Question: I can't figure out how to write HTML code for the picture below:

The CSS looks like this:
'''
.borderbox {
border-style: dashed;
border-width: 2px;
border-color: #d3d3d3;
position: absolute;
height: 90%;
width: 90%;
top: 0;
left: 0;
margin: 5%;
}
h3.header-3 {
font-size: 130px;
text-align: center;
color: #00a0df;
margin: 4px auto 17px;
}
p.paragraph-text {
font-size: 20px;
text-align: center;
color: #00a0df;
text-transform: uppercase;
font-family: HelveticaNeueBold;
}
'''
The text is '<p> visa fler bastsaljare </p> <h3>+<h3>'.
The code I have gotten help with so far is:
'''
<body>
<div class="borderbox">
<h3 class="header-3">+</h3>
<p class="paragraph-text">visa fler bastsaljare</p>
</div>
</body>
'''
The only issue is that this code does not create the image as I posted. URL to the website <URL>. Scroll down a bit. The browser I am testing this on is Google Chrome.
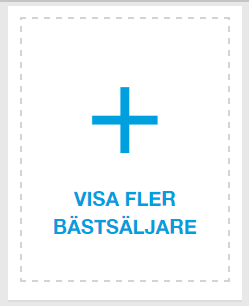
Answer: remove the
'''
.borderbox {
height: 90%;
}
'''
then the dashed border should work as you expected.